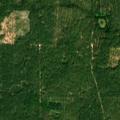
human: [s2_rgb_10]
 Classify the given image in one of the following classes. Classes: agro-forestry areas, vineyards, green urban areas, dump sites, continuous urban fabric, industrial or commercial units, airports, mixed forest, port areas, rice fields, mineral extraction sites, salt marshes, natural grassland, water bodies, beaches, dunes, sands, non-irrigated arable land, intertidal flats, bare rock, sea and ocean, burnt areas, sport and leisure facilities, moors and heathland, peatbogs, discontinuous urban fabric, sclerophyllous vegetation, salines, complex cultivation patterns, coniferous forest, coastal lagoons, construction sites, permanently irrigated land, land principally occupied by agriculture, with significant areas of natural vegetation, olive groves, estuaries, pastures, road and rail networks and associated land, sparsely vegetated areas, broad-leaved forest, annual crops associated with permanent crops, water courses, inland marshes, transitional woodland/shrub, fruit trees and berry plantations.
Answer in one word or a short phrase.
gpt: coniferous forest